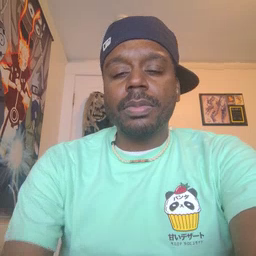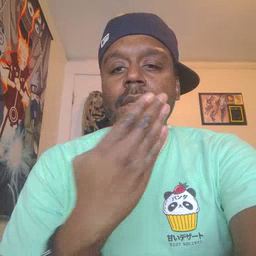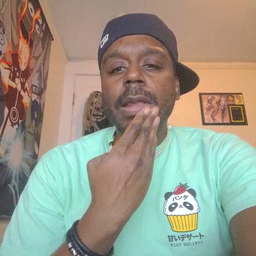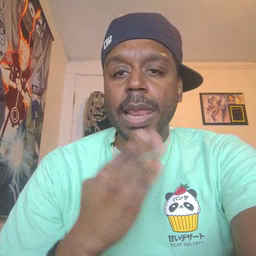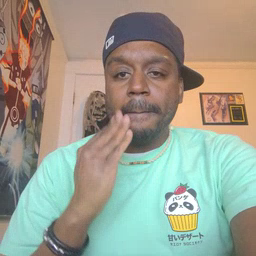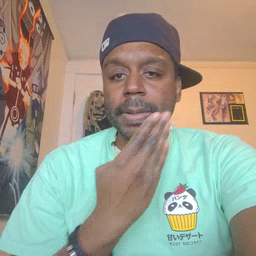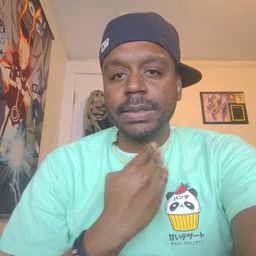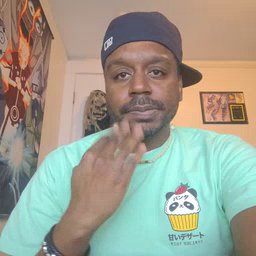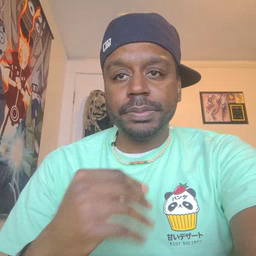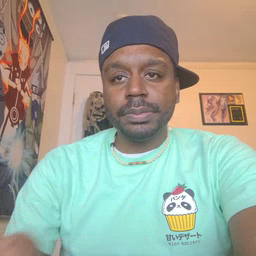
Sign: napkin